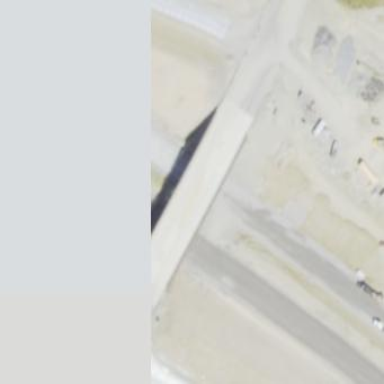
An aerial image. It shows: Concrete bridge.